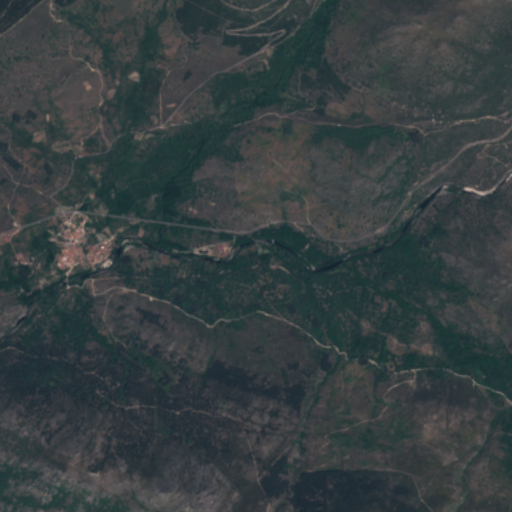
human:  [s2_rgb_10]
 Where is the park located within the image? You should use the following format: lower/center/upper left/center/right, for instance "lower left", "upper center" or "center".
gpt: The park is located in the center left of the image.
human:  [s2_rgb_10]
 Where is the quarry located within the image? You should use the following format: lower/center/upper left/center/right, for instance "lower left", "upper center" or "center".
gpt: The quarry is located in the center left of the image.
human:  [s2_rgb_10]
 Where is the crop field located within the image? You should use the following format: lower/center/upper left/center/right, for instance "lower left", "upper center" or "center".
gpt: There is no crop field in the image.